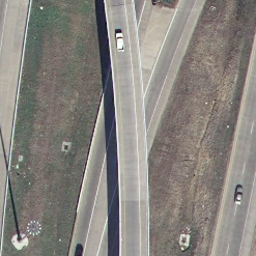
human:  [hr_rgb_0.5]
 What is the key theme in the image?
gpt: overpass